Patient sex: M
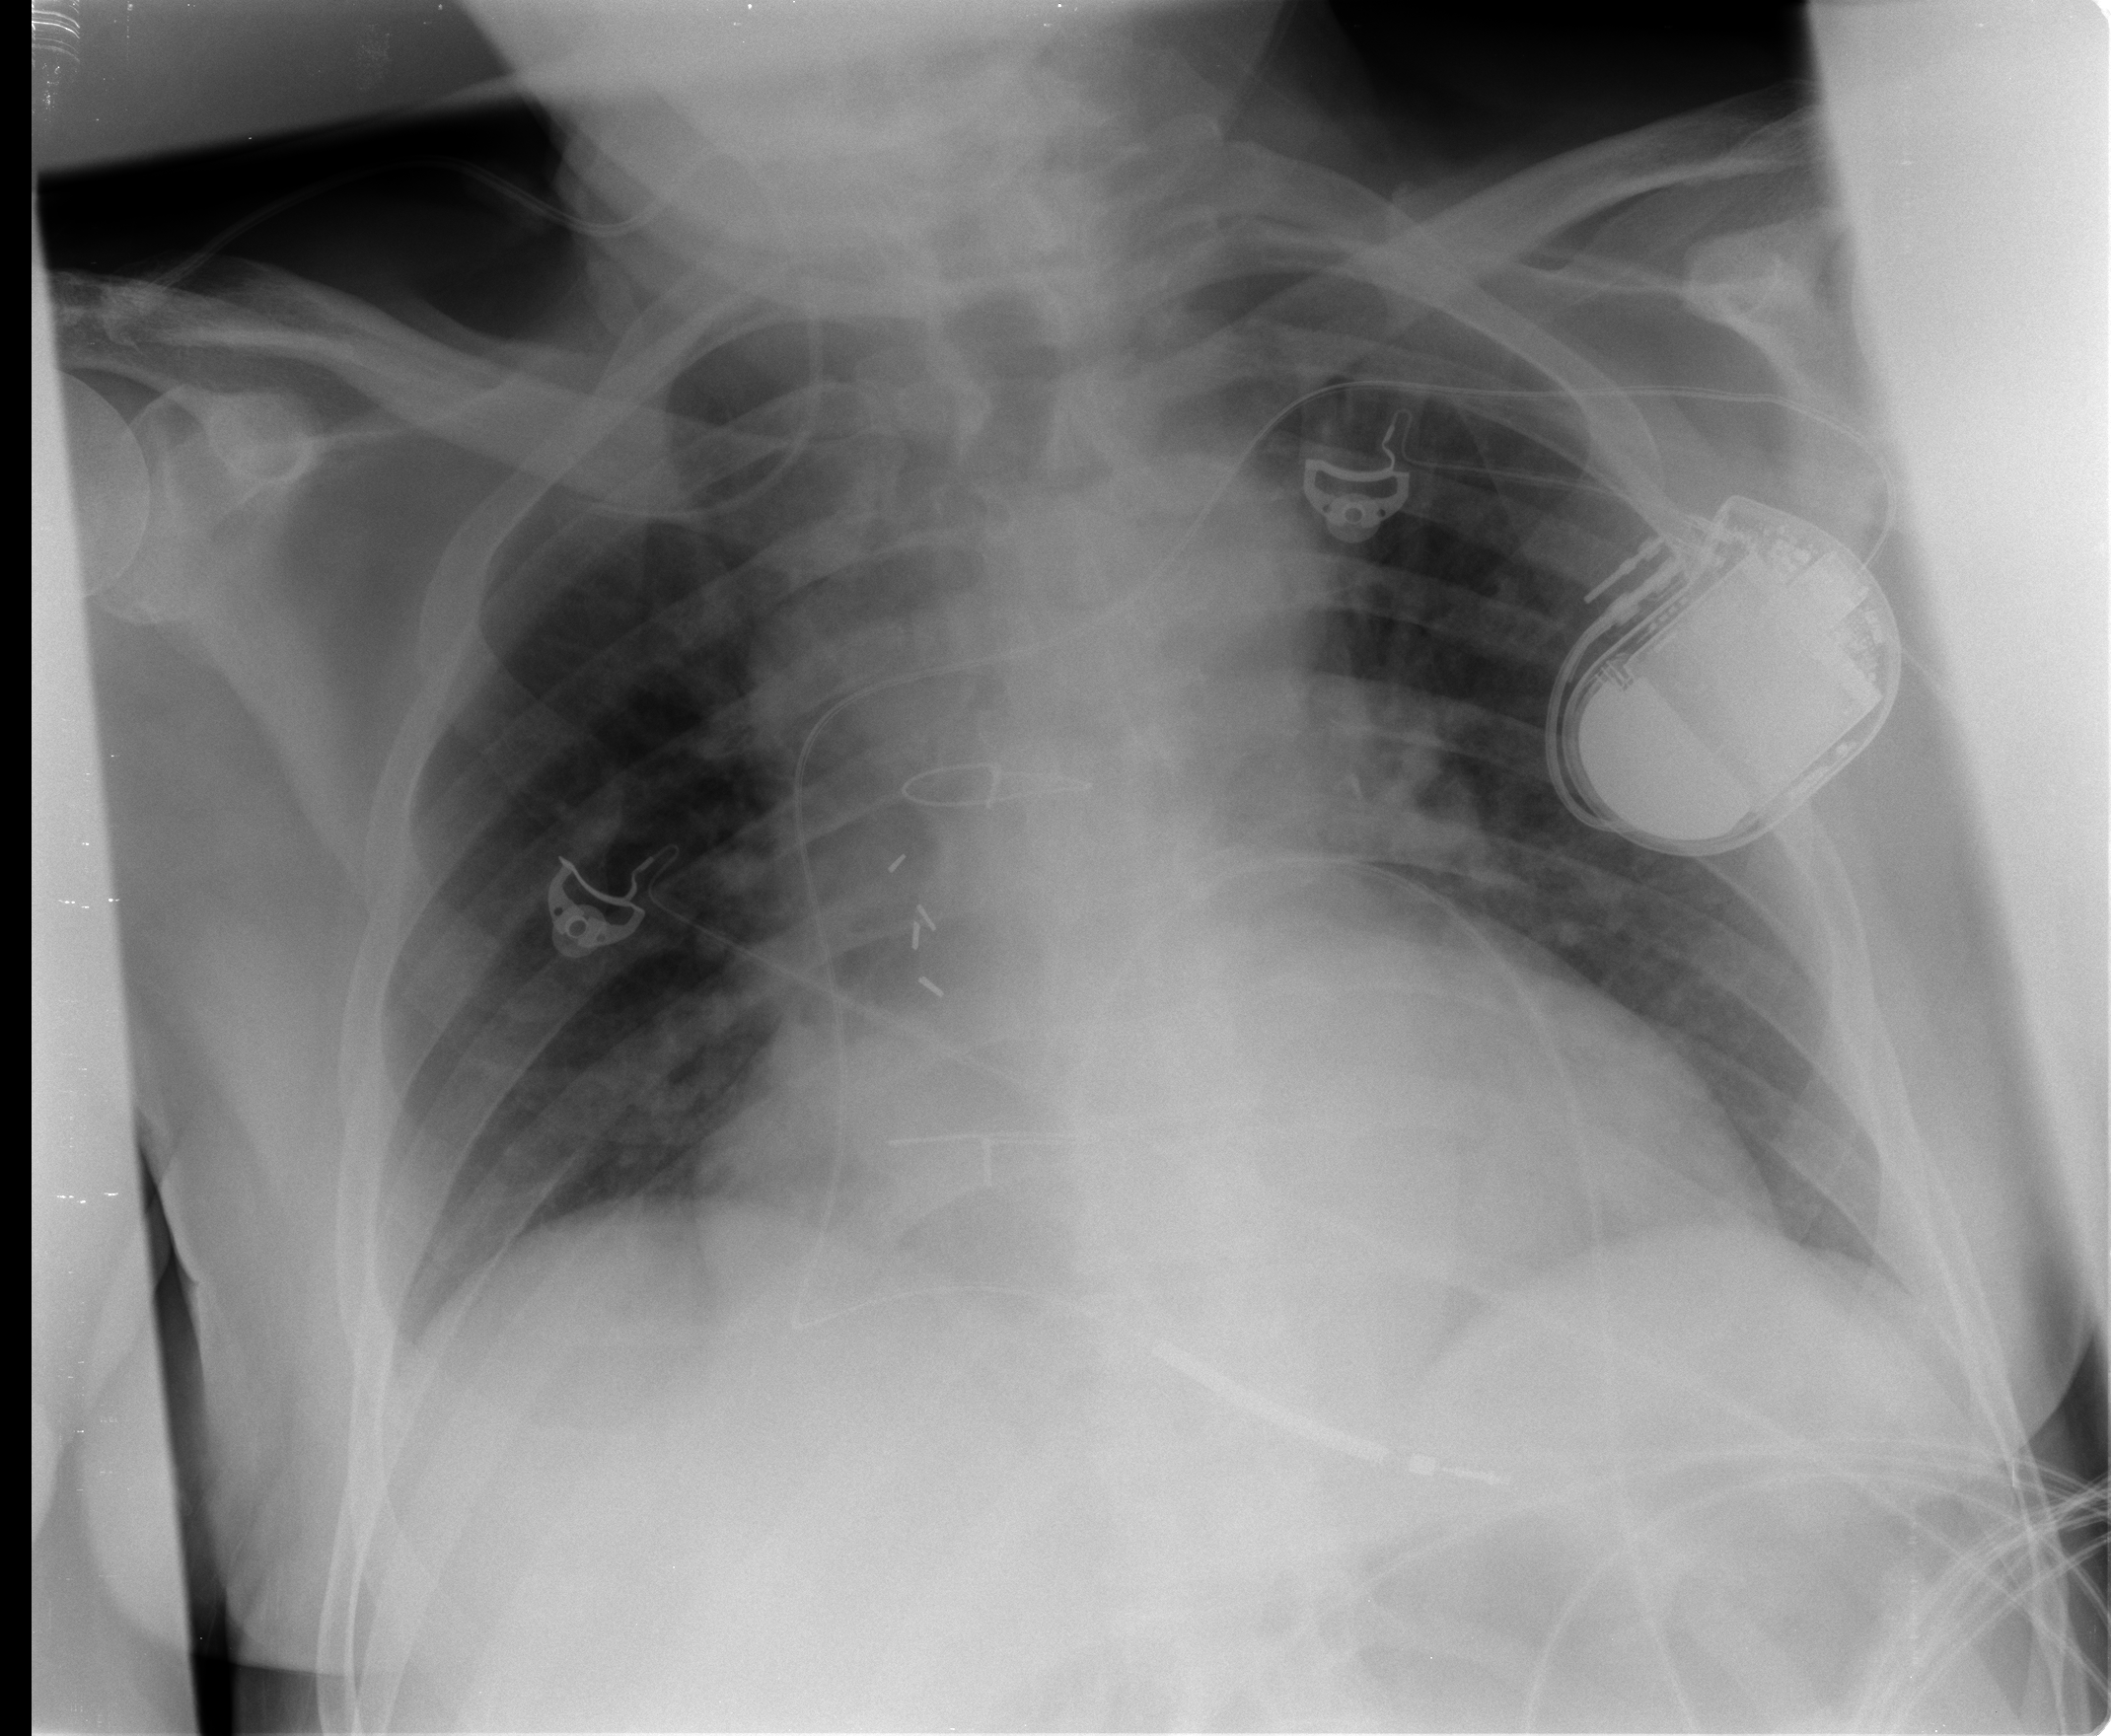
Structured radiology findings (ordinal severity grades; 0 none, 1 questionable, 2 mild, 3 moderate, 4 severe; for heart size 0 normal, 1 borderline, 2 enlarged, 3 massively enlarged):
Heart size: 2
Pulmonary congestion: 2
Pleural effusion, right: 0
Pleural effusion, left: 0
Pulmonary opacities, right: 2
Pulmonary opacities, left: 2
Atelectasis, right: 0
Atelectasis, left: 0